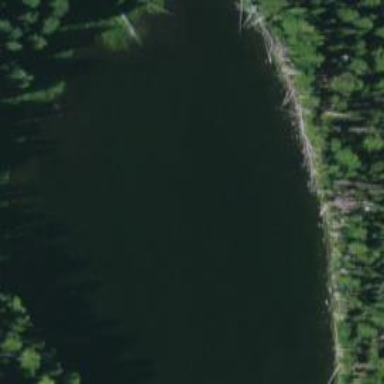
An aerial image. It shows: Lake with natural water.